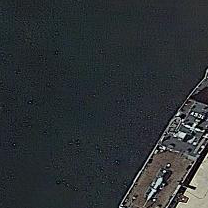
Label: combat